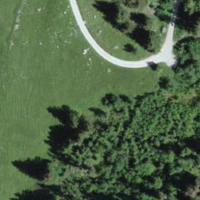
EUNIS habitat code: 43
Species observed at this site:
Chamaenerion angustifolium